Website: lowes
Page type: account-selection
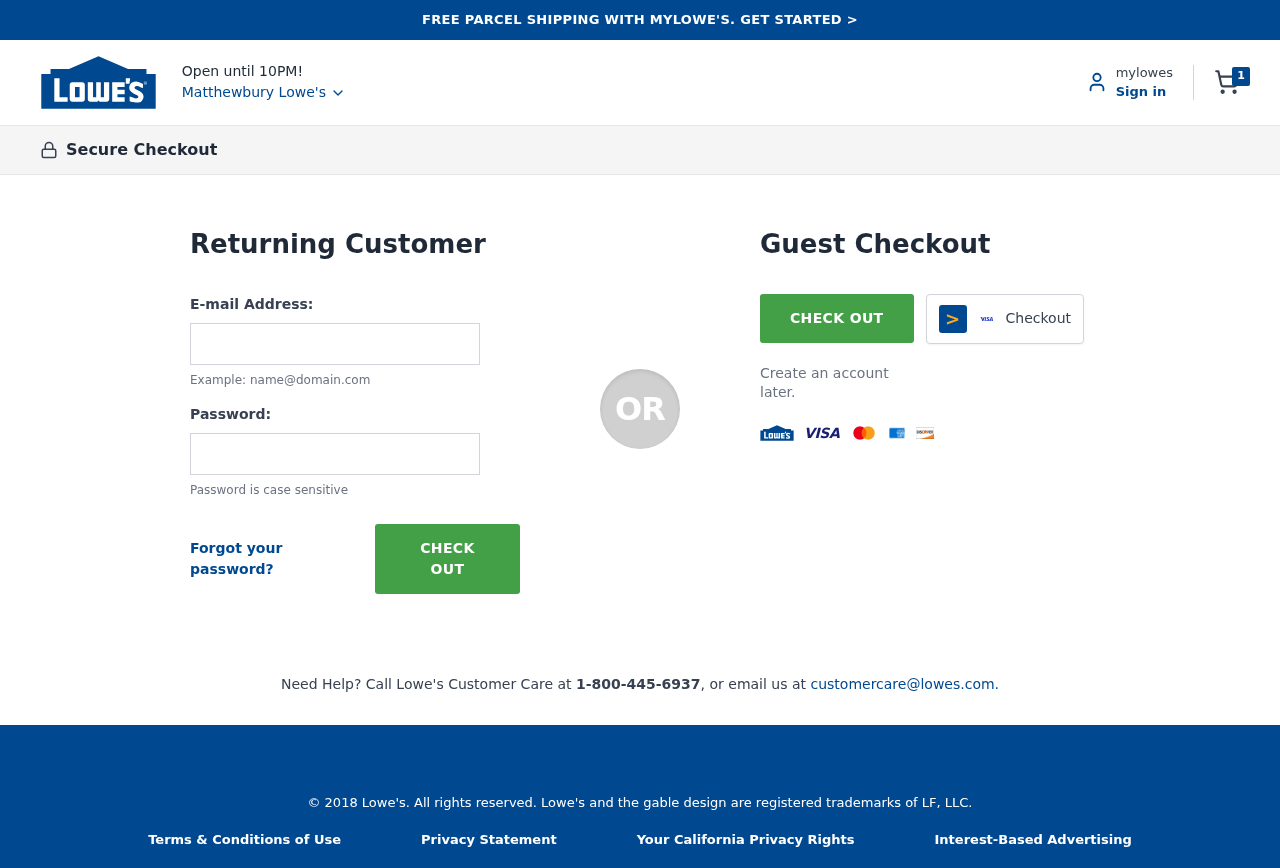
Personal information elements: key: PII_CITY
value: Matthewbury Lowe's
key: PII_LOGIN_USERNAME
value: mjohnson434
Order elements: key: ORDER_NUM_ITEMS
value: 1